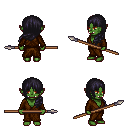
a pixel art fantasy rpg character, female body template, orc, green skin, brown robe, gold greaves, raven left-swept hairstyle, spear, four views (front, back, left, right), 2x2 character sprite sheet, small pixel art, hard edges, no anti-aliasing